Field crop: maize
Growth stage: 2
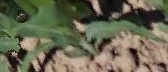
Species: maize